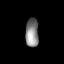
Tissue: lung
Cell type: Endothelial cells
Senescence score: 0.631
Nuclear area (px): 370
Mean DAPI intensity: 133.316